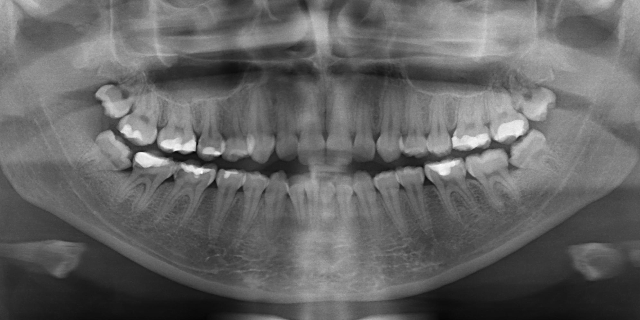
adult